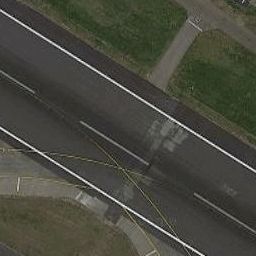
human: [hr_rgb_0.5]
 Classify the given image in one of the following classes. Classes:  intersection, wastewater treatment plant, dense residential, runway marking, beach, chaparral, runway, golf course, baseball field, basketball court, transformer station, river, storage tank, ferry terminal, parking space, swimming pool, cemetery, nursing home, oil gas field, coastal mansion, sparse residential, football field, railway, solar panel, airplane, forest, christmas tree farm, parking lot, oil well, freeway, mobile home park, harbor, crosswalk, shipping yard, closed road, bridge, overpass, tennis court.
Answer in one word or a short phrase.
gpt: runway